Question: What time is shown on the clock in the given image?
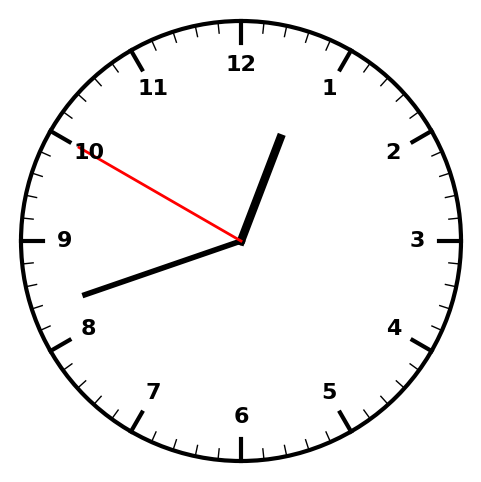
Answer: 12:41:50